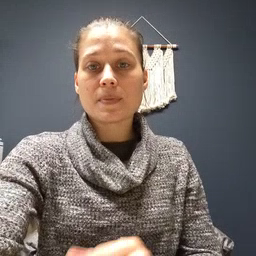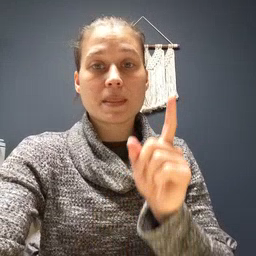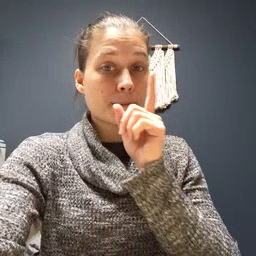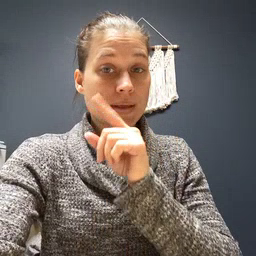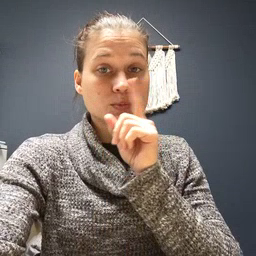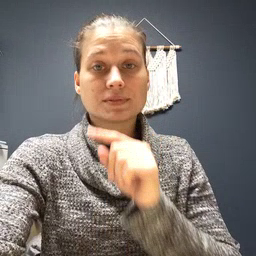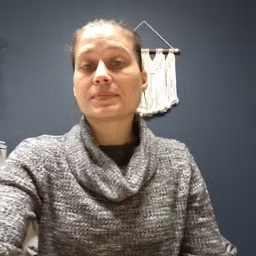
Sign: mouse